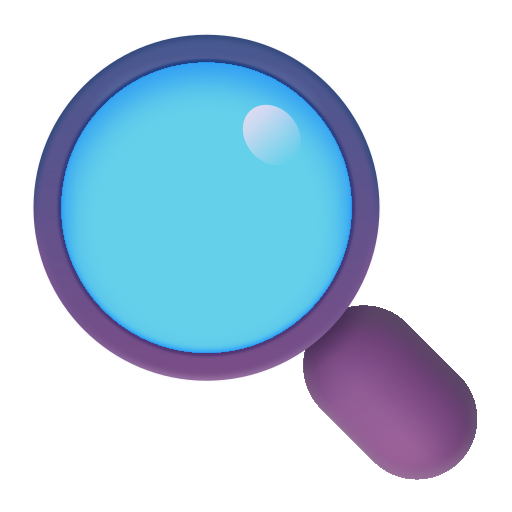
magnifying glass tilted left color